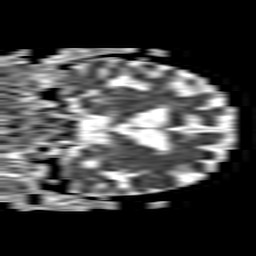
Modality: ADC
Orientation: coronal
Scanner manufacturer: philips
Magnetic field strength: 1.5 T
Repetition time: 3.403 s
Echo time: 0.06922 s